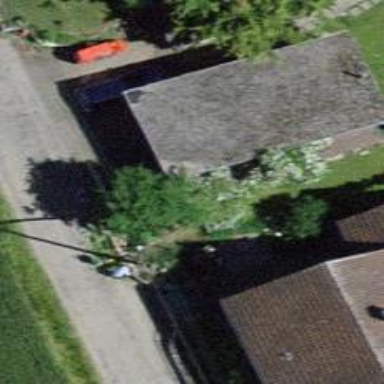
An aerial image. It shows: Garage.